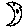
Label: moon